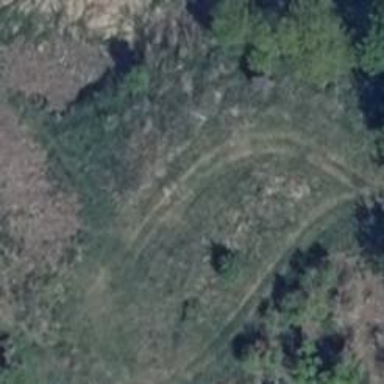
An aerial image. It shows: Grass track with Grade 4 tracktype.